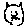
Label: cat